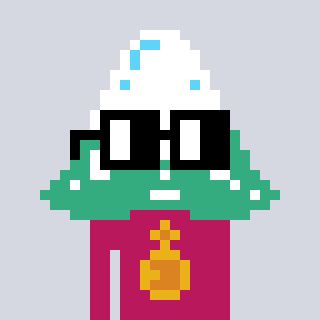
a pixel art character with square black glasses, a snowy mountain-shaped head and a darkpink-colored body on a cool background